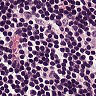
Metastatic tissue present: no